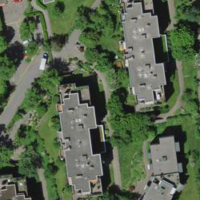
EUNIS habitat code: 55
Species observed at this site:
Prunus spinosa